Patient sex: M
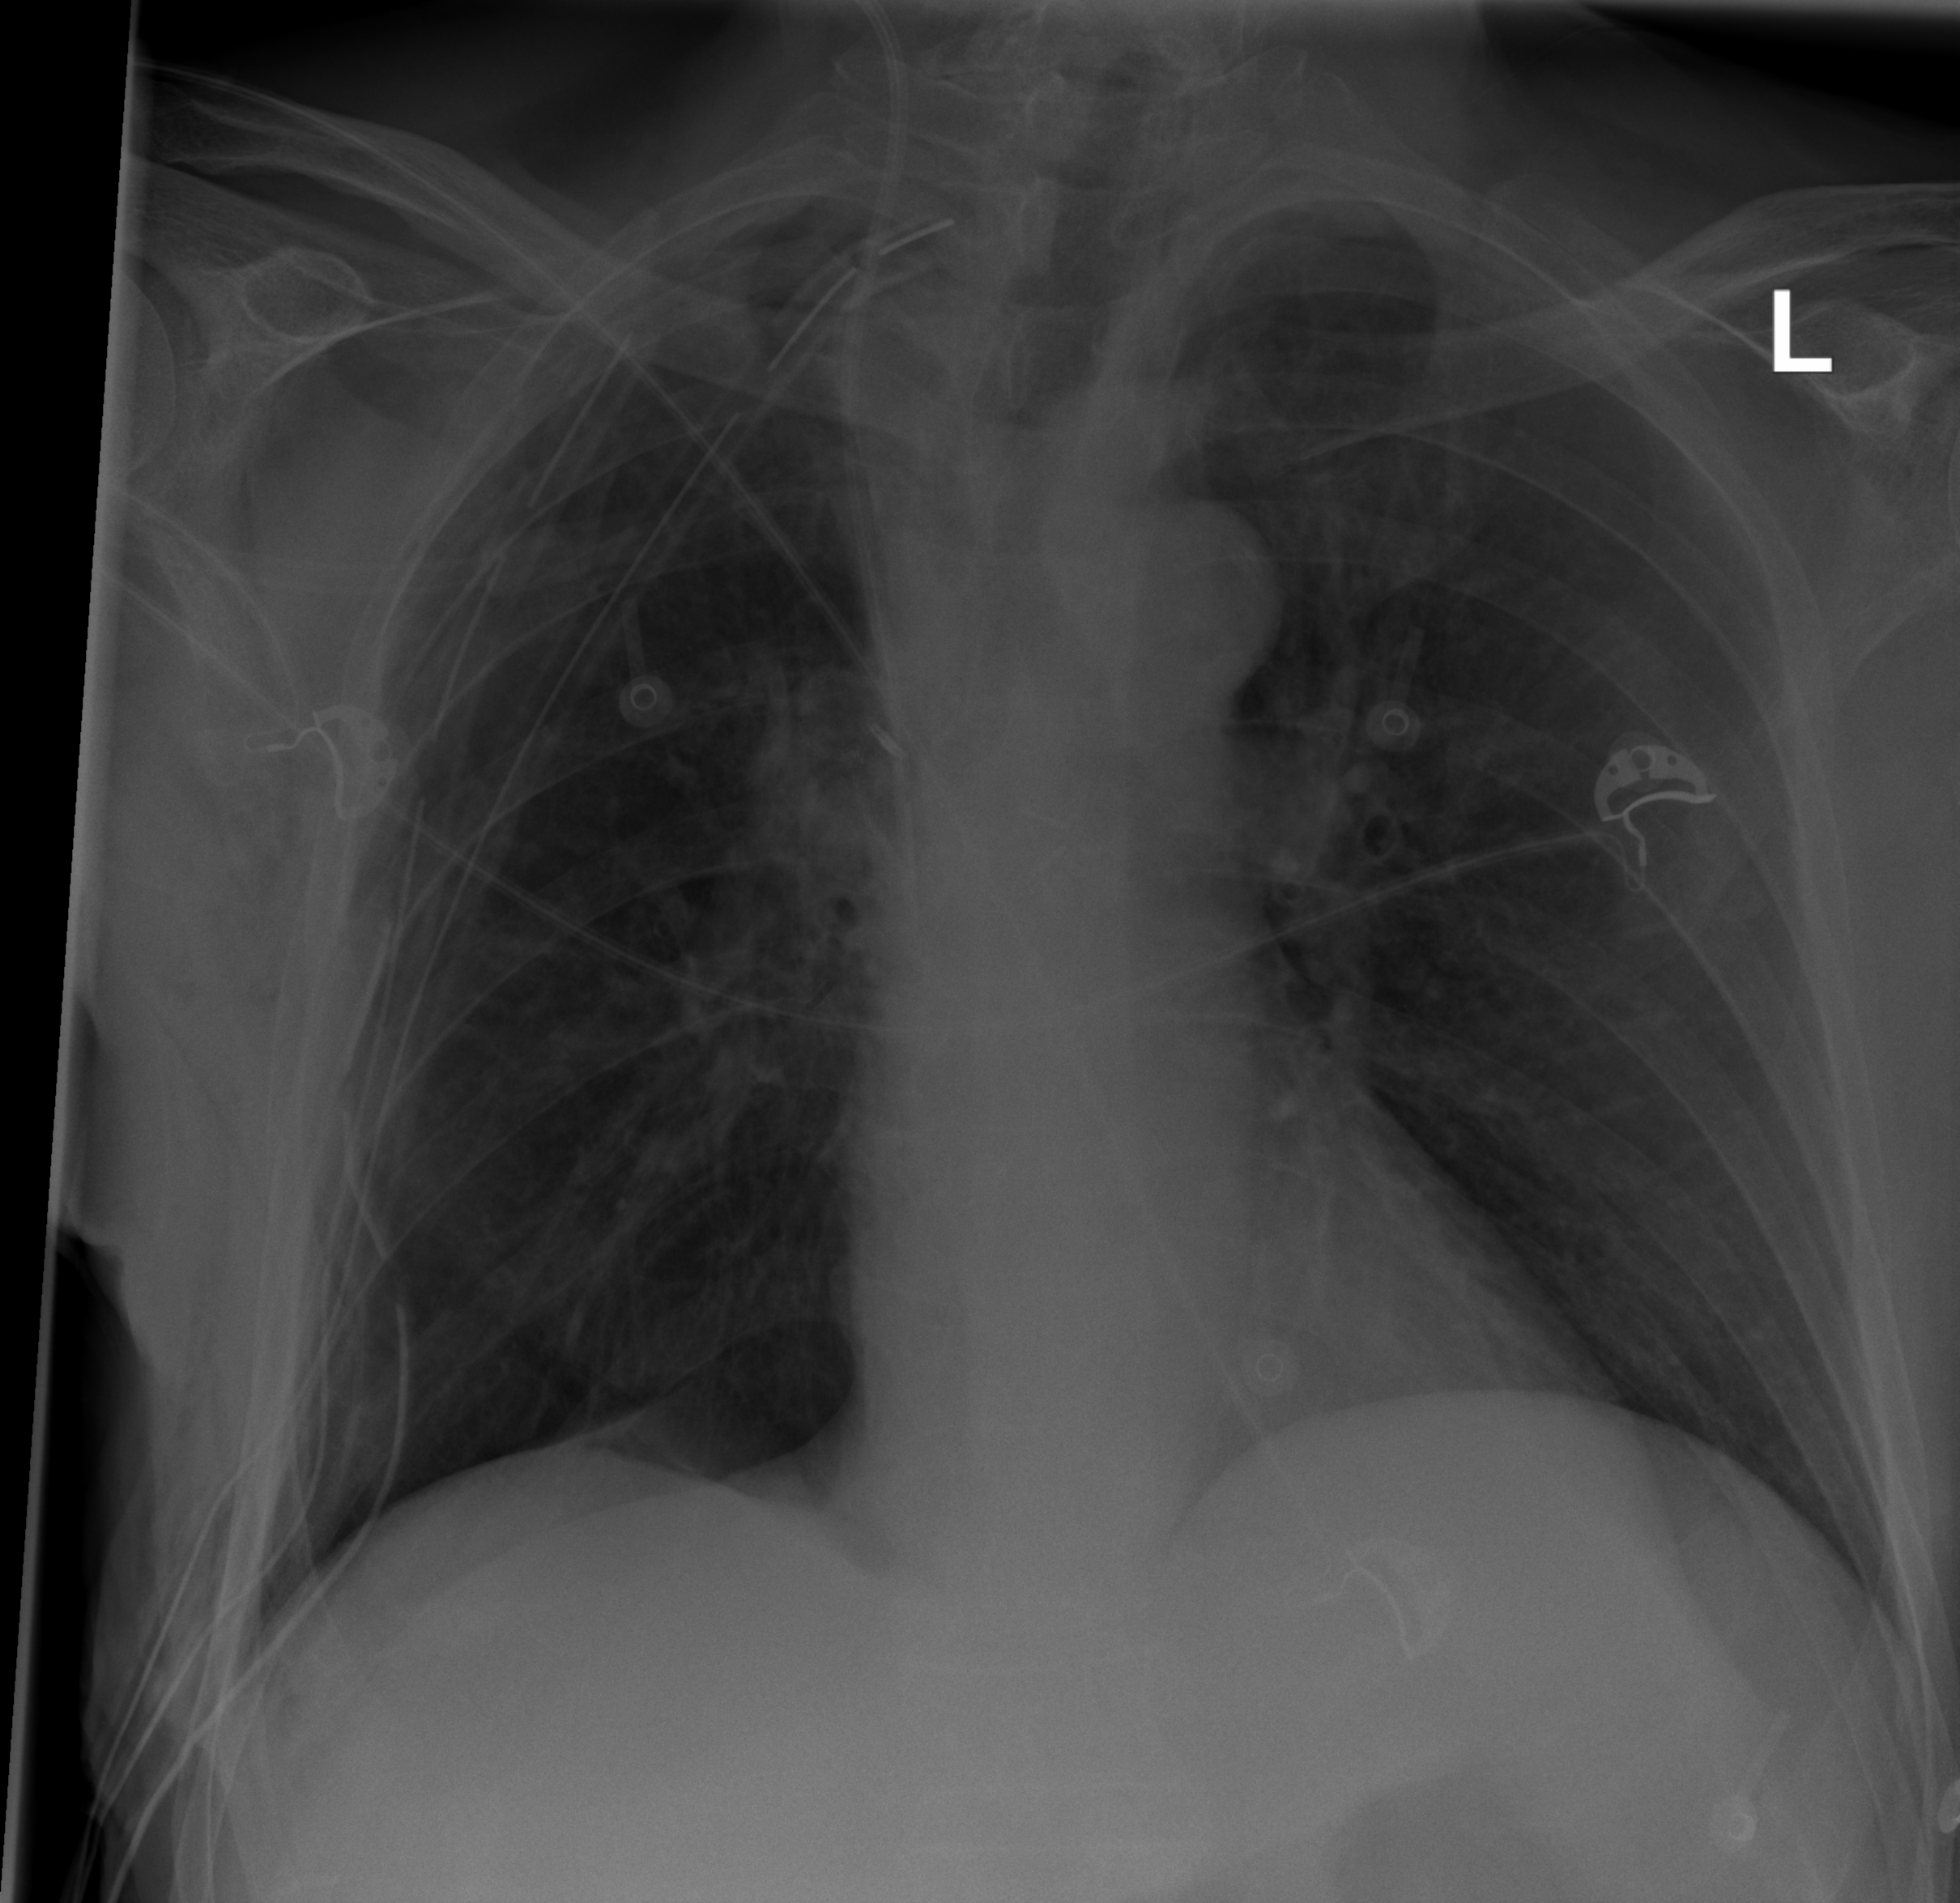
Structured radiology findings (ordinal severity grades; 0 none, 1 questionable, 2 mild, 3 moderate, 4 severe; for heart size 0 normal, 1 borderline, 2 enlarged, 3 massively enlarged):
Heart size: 0
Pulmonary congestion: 0
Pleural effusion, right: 0
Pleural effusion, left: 0
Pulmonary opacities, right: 0
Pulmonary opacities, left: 0
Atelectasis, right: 2
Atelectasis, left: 0